Question: I need to configure a payment method that uses Verified by Visa only if the order total is above $100.
I can configure a payment method (such as Moneris or Authorize.net) to use Verified by Visa above $100

but I want to be able to use the same payment gateway for orders under $100 but without Verified by Visa.
My guess is that I could somehow list the payment method twice but then configure it differently:
'''
- Name: Moneris (<$100)
Maximum Order Total: $99.99
3D Secure: No
- Name: Moneris (>=$100)
Minimum Order Total: $100
3D Secure: Yes
'''
Is it possible to list a payment method twice like this somehow? Do I need to make a custom Payment Method Module like this? <URL> Or is there someway to copy and update an existing one?
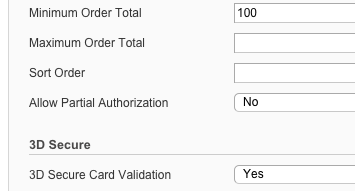
Answer: I don't think you have to create another payment method for this. Since I didn't see your code. So I can tell the logic only.
Just disable minimum order. So we can place all order using this payment method. And add simple logic in your code that verify the order by only if order is greater than or as per you want. Like,
'''
<?php
$quote = Mage::getModel('checkout/session')->getQuote();
$quoteData= $quote->getData();
$grandTotal=$quoteData['grand_total'];
if($grandTotal >= 100) {
$verify_visa = true;
}
'''
I don't know how they verify the order by visa in your payment gateway method. If you post that code here I will help you to solve this. Happy coding..!
If you have any doubt please comment here.